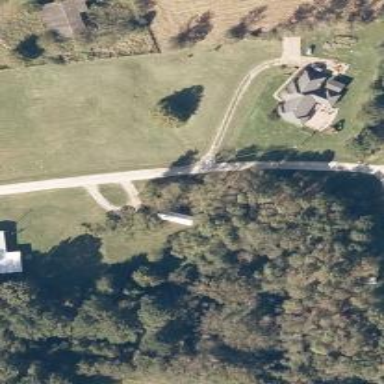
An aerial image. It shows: Driveway leading to service road.